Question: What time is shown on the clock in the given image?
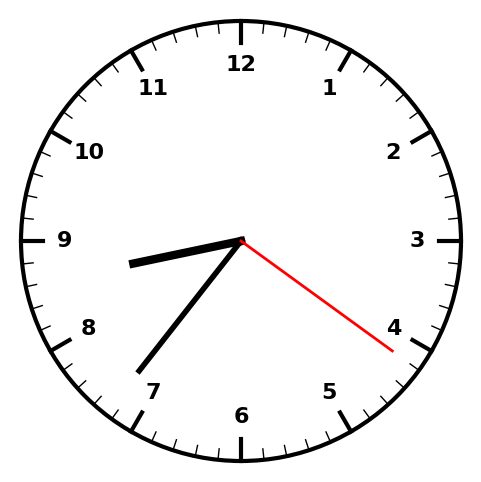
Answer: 08:36:21